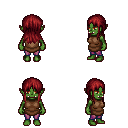
a pixel art fantasy rpg character, female body template, orc, green skin, brown tunic, magenta pants, brunette unkempt hairstyle, four views (front, back, left, right), 2x2 character sprite sheet, small pixel art, hard edges, no anti-aliasing